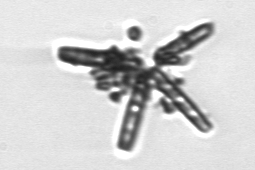
Label: Thalassionema